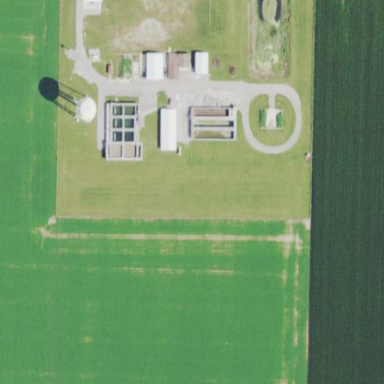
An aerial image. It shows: Man-made water works facility.